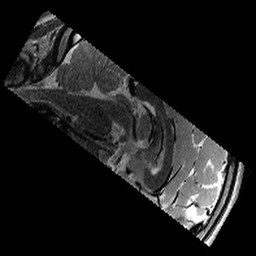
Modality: T2w
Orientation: sagittal
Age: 12
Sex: male
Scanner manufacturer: siemens
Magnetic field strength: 3 T
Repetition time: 9.23 s
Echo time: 0.067 s